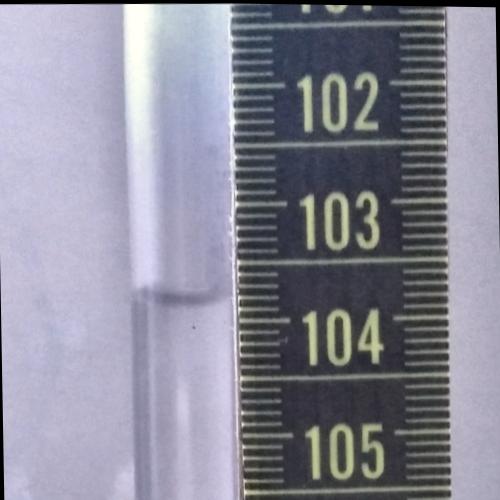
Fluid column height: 103.8 cm